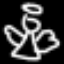
Label: angel